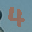
Label: 4